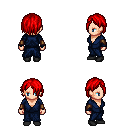
a pixel art fantasy rpg character, female body template, human, light skin, blue robe, teal pants, red bangs hairstyle, leather bracers, black shoes, four views (front, back, left, right), 2x2 character sprite sheet, small pixel art, hard edges, no anti-aliasing